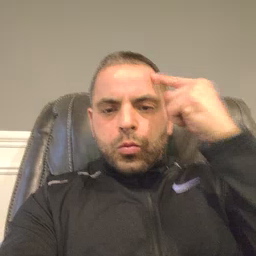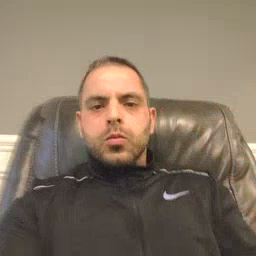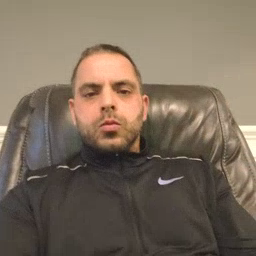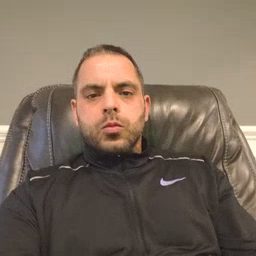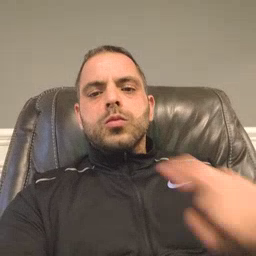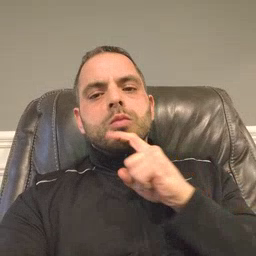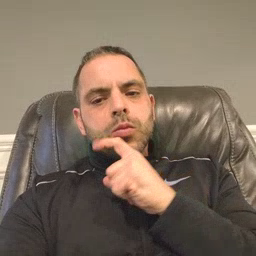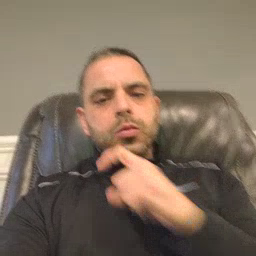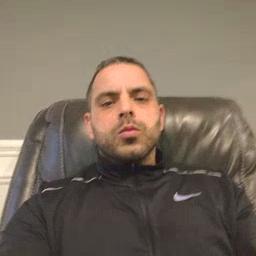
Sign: cereal